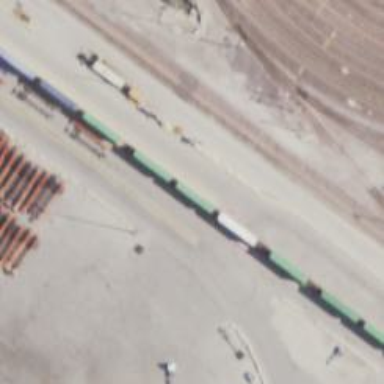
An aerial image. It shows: Railway yard in service.